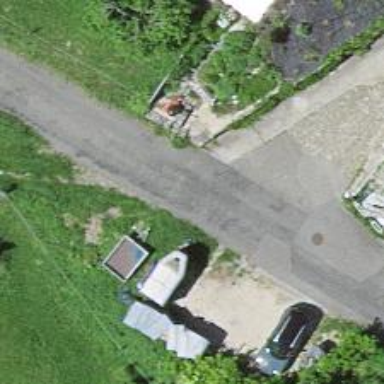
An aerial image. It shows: Paved residential road.